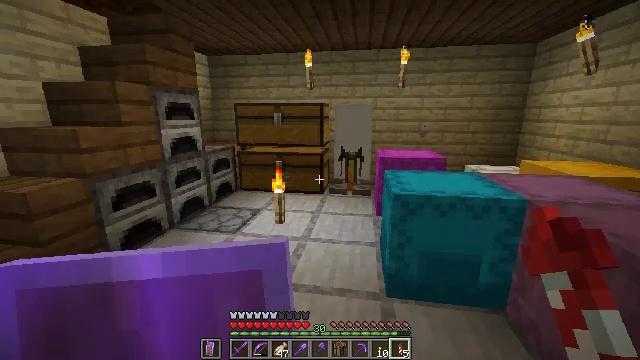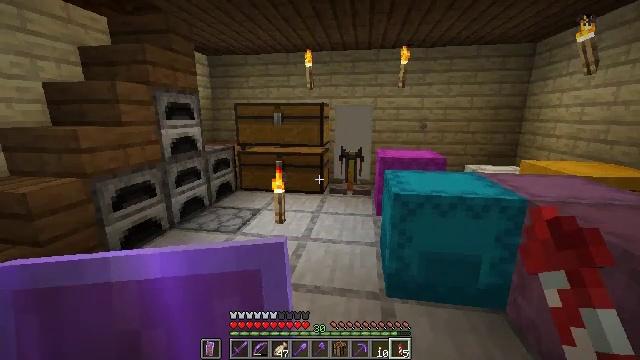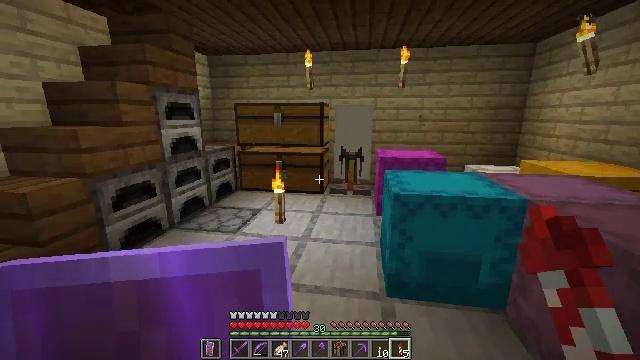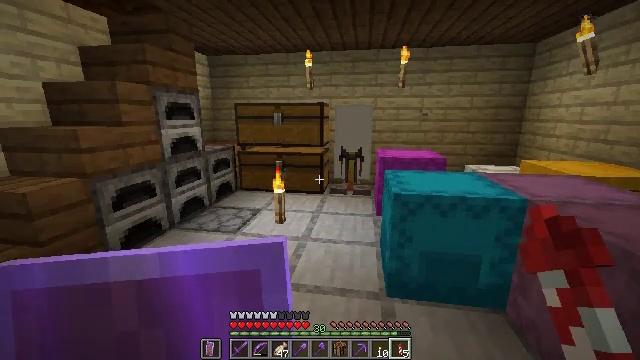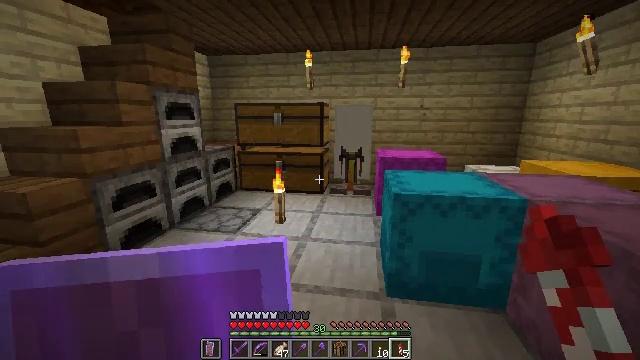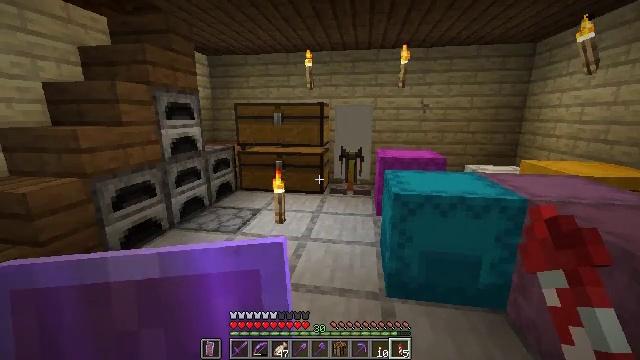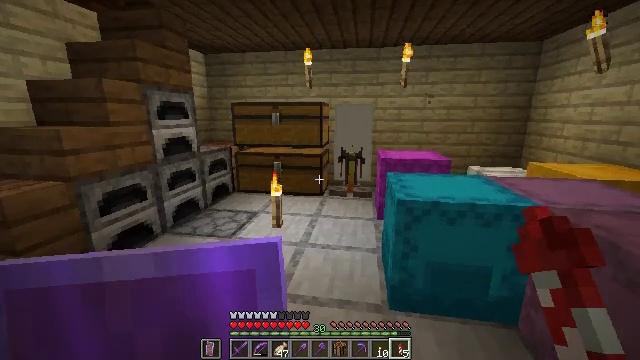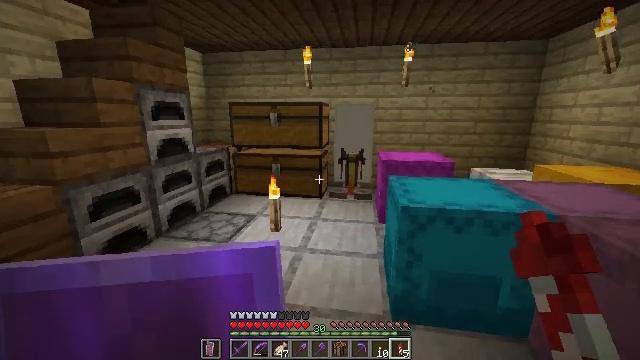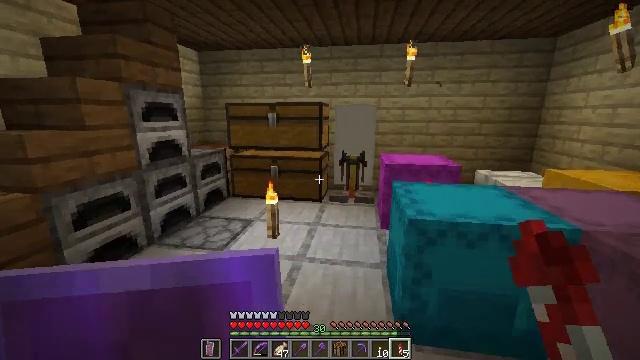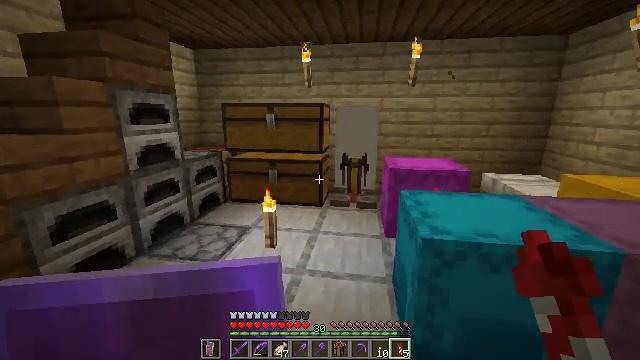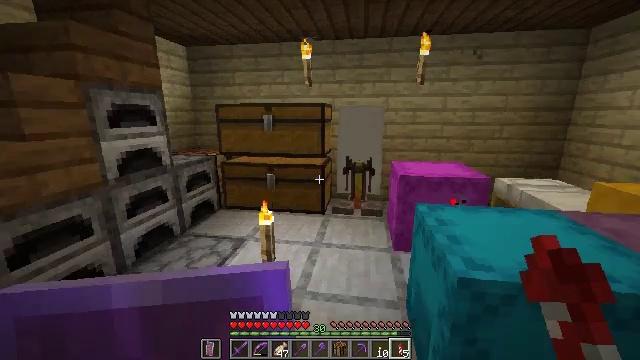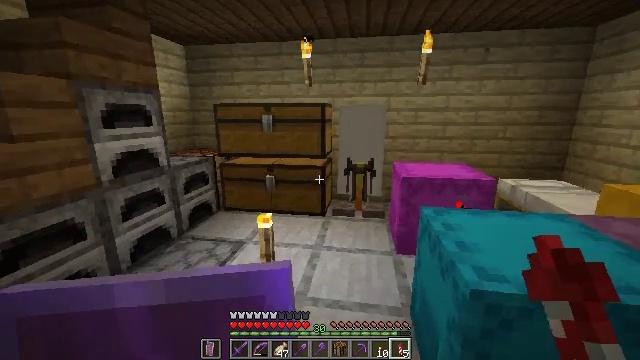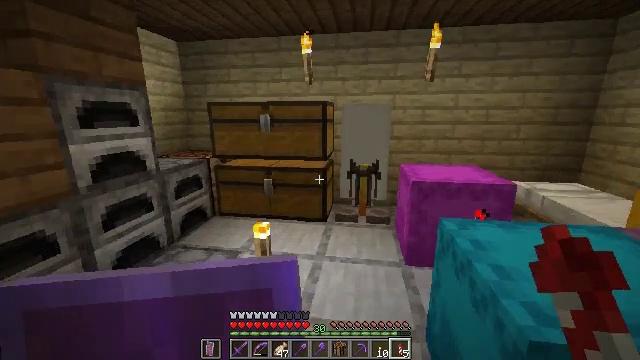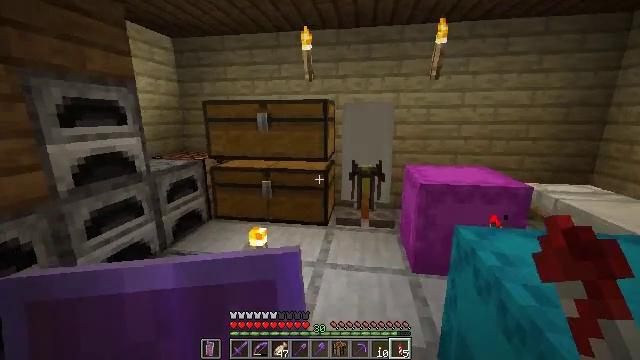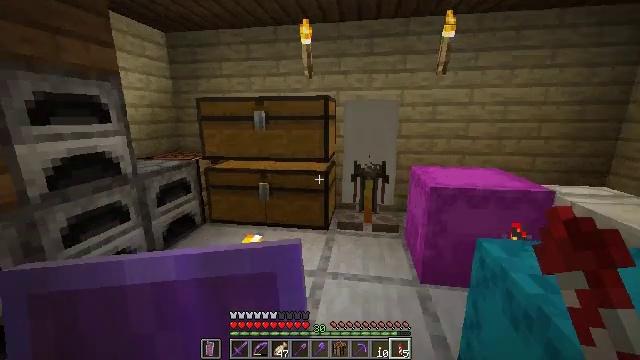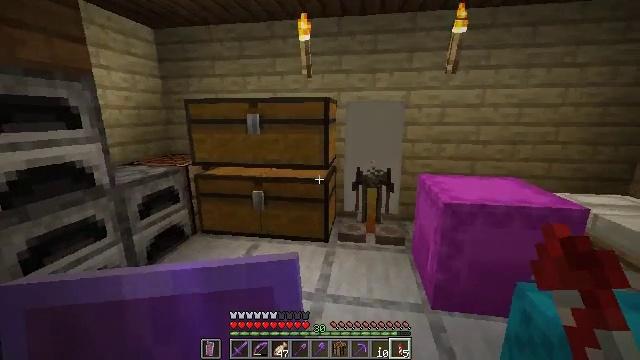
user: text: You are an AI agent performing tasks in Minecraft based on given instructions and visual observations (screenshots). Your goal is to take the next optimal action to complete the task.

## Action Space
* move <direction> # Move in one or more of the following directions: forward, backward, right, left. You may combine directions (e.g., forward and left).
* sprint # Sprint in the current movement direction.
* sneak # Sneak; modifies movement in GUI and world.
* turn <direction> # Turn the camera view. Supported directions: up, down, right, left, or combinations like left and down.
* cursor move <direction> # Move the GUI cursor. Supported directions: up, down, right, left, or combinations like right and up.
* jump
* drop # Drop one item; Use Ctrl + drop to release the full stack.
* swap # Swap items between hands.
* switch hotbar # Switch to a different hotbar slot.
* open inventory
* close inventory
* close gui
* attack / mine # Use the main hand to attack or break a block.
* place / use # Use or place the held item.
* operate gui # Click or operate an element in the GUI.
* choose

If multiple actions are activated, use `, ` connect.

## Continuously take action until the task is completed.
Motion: motion action
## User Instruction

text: Break the sticky piston to collect it.
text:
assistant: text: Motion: no_op
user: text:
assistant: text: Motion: no_op
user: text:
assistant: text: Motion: no_op
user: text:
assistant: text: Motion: no_op
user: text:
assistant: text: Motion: move forward
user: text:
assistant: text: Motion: move forward
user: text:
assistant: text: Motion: move forward
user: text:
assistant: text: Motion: move forward
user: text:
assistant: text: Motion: move forward
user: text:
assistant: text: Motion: move forward
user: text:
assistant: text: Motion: move forward
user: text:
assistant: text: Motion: move forward
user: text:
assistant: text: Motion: move forward
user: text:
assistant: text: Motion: move forward
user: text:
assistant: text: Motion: move forward
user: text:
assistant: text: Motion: move forward
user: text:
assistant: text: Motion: move forward
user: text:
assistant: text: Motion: move forward
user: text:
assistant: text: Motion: move forward
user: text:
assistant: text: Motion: move forward
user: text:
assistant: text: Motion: no_op
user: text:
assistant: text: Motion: no_op
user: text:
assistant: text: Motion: no_op
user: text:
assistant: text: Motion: no_op
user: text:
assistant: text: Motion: no_op
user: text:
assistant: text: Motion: no_op
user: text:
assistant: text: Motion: no_op
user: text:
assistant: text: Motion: no_op
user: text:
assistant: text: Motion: sneak
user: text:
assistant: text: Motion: sneak